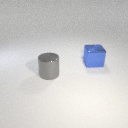
large gray metal cylinder in front of large blue metal cube